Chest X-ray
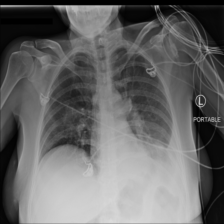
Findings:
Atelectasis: negative
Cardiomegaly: negative
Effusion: positive
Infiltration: negative
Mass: negative
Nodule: negative
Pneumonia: negative
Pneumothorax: negative
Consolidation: negative
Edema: negative
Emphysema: negative
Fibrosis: negative
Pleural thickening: negative
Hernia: negative